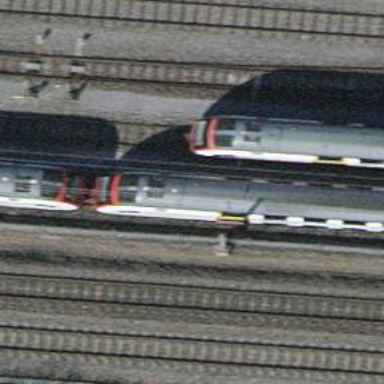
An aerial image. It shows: Railway yard with single rail track. The electrified track has contact line for power supply.